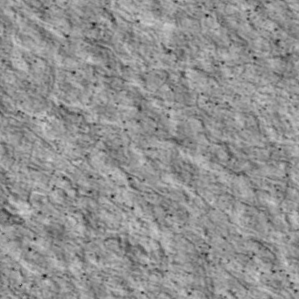
Label: non_frost